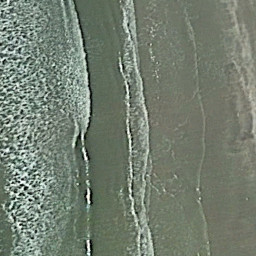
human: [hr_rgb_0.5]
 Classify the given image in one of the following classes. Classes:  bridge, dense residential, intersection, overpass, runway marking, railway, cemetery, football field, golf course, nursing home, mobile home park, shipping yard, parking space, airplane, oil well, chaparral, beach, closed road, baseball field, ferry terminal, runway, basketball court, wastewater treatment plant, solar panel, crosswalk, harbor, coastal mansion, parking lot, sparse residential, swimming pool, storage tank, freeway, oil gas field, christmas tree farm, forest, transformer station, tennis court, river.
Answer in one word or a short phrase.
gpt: beach